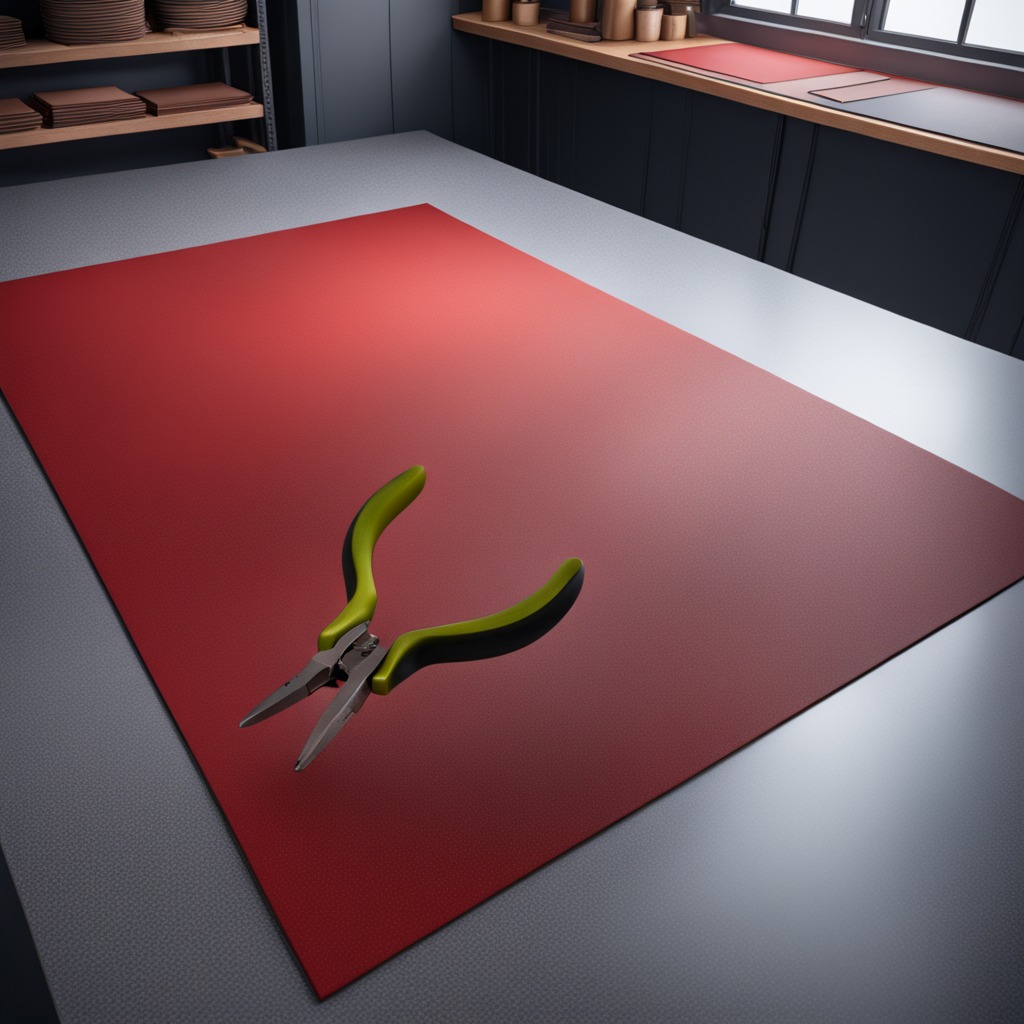
A plier lying on a clean granite tabletop covered with a red rubber mat inside a workshop under bright overhead lighting crisp shadows high clarity worn but beneath the mat